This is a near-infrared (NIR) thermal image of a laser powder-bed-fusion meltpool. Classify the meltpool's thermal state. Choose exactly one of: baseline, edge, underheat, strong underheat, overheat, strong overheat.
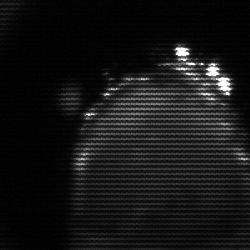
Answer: edge